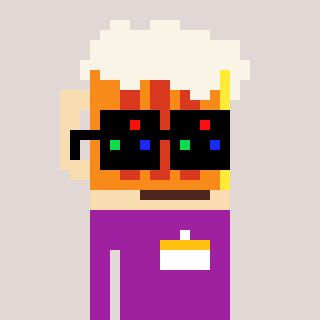
a pixel art character with square black sunglasses, a beer-shaped head and a magenta-colored body on a warm background